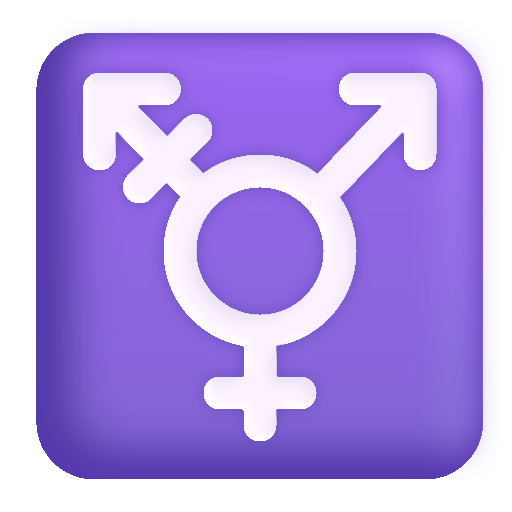
transgender symbol color